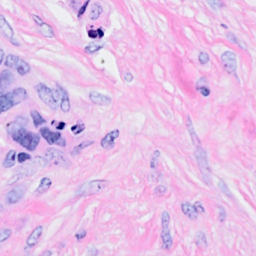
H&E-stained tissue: Breast